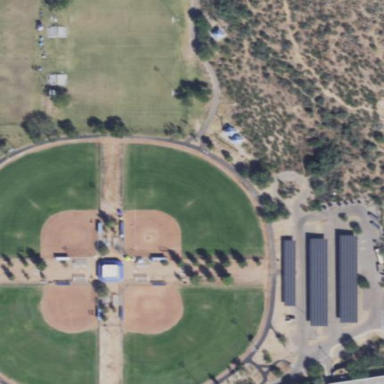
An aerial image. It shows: Baseball pitch for leisure land.